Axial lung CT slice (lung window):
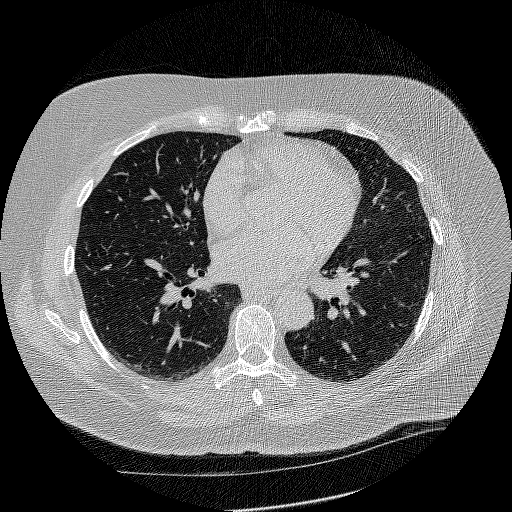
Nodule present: no